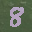
Label: 8